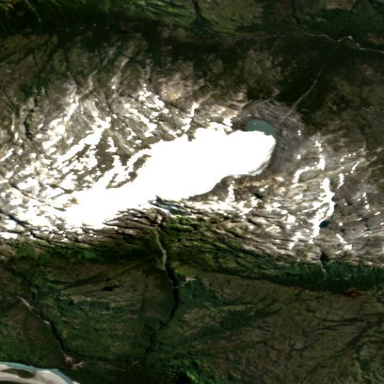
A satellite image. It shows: Stunning view of glacier.